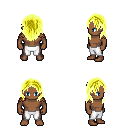
a pixel art fantasy rpg character, male body template, human, dark skin, leather shoulder armor, white pants, gold long hairstyle, four views (front, back, left, right), 2x2 character sprite sheet, small pixel art, hard edges, no anti-aliasing